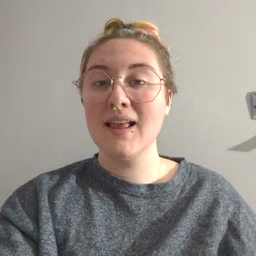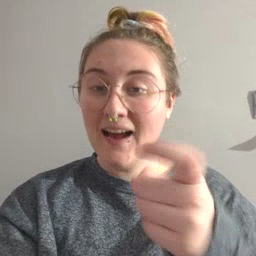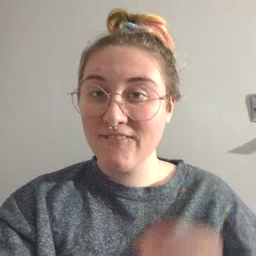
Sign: gift